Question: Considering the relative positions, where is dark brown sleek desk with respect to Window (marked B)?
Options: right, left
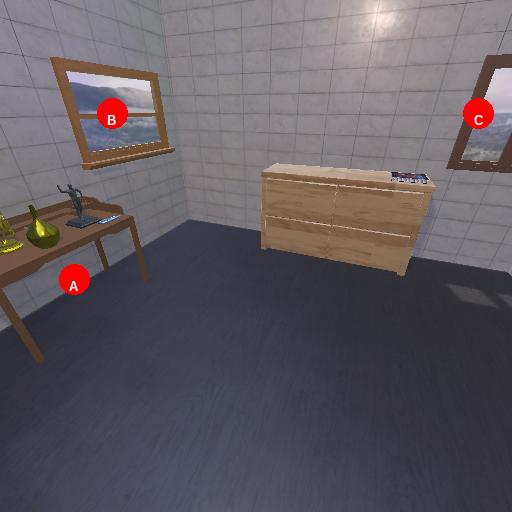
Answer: right